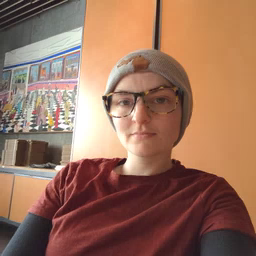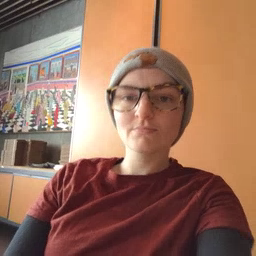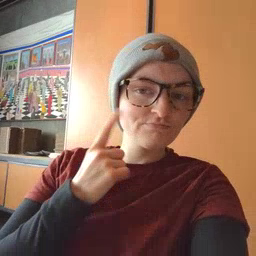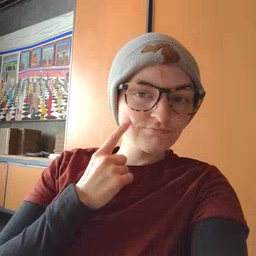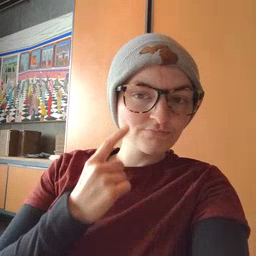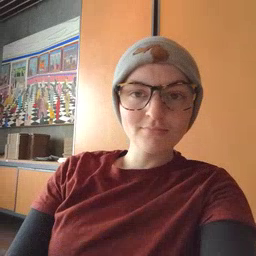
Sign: cheek